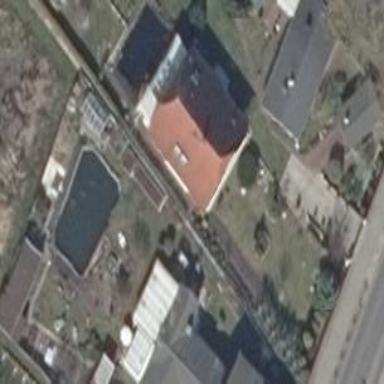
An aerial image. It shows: Building with half-hipped roof.